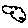
Label: cloud